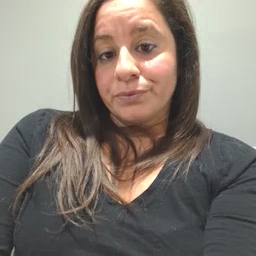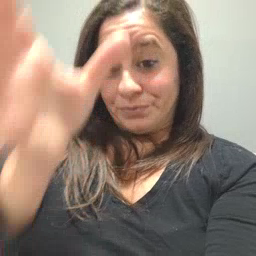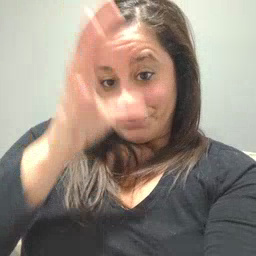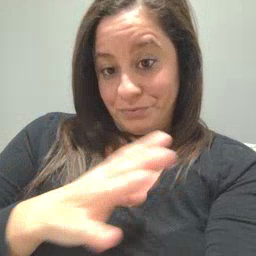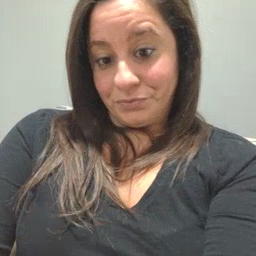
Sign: man